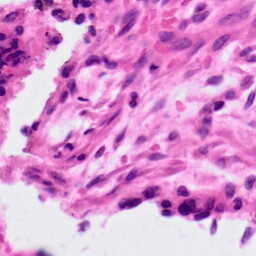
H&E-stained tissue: Ovarian